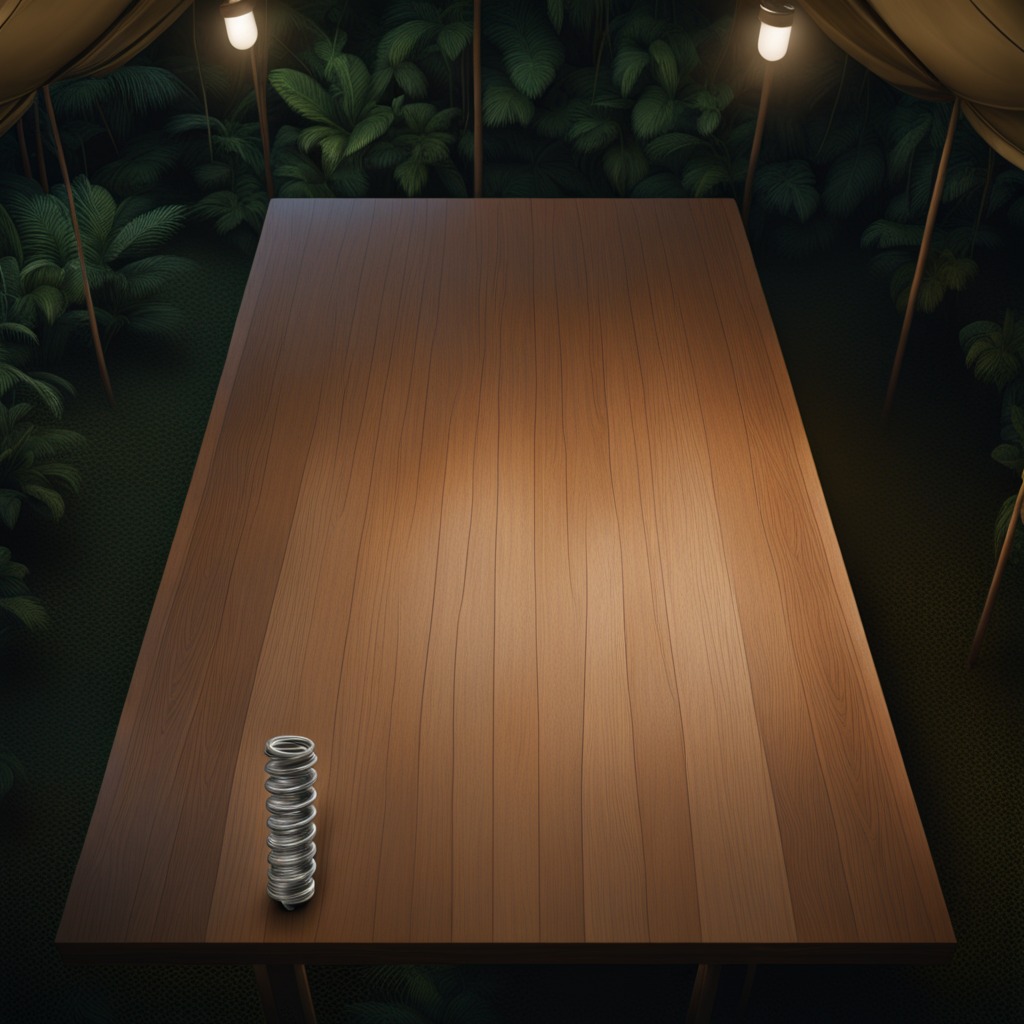
A coiled metal spring is lying on a wooden table inside a jungle field workshop tent at night.